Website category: university
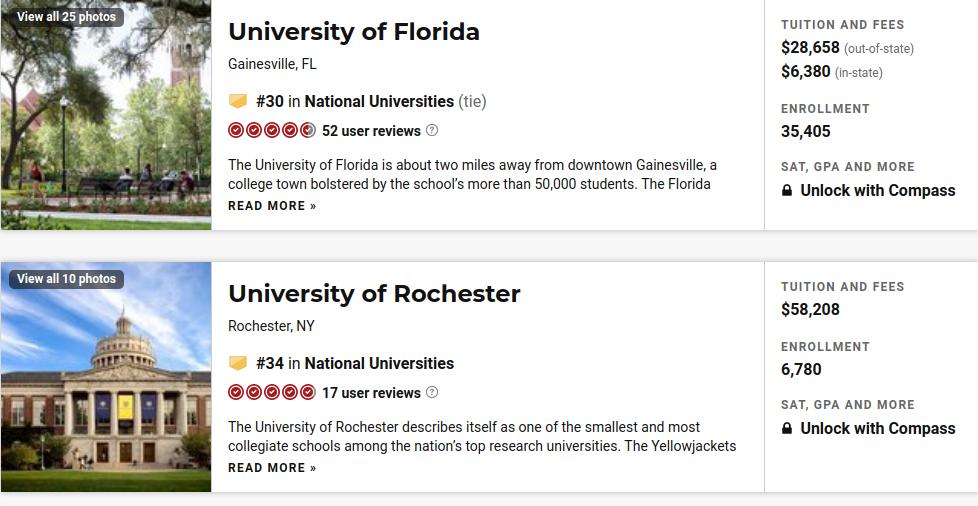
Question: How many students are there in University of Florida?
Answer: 35,405

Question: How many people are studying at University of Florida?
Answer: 35,405

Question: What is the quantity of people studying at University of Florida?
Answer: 35,405

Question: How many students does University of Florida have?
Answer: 35,405

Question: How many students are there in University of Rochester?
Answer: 6,780

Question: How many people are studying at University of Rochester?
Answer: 6,780

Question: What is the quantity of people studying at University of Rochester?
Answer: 6,780

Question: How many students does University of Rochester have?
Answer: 6,780

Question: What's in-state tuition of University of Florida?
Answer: $6,380

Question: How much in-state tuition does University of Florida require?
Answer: $6,380

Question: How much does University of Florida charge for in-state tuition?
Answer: $6,380

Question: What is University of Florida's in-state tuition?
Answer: $6,380

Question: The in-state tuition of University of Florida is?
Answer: $6,380

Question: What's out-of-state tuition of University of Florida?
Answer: $28,658

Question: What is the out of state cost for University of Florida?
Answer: $28,658

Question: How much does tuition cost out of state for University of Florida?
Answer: $28,658

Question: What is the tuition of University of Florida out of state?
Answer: $28,658

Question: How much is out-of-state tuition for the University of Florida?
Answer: $28,658

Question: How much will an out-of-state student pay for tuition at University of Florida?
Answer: $28,658

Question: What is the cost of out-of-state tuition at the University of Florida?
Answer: $28,658

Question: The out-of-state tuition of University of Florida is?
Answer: $28,658

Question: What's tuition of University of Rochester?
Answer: $58,208

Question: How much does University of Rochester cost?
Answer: $58,208

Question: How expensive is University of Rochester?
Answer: $58,208

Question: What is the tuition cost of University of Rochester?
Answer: $58,208

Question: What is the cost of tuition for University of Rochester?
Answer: $58,208

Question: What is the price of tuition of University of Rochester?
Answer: $58,208

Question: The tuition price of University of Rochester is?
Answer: $58,208

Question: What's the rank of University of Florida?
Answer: #30

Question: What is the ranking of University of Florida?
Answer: #30

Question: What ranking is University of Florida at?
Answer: #30

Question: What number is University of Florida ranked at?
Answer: #30

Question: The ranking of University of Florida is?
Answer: #30

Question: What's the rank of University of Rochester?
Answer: #34

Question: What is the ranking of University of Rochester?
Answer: #34

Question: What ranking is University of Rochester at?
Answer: #34

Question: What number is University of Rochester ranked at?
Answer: #34

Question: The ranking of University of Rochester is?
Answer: #34

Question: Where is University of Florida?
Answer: Gainesville, FL

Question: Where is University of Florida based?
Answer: Gainesville, FL

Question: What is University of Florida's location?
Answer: Gainesville, FL

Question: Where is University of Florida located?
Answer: Gainesville, FL

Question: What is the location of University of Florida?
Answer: Gainesville, FL

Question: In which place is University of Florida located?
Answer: Gainesville, FL

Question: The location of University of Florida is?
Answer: Gainesville, FL

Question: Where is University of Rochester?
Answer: Rochester, NY

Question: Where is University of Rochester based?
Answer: Rochester, NY

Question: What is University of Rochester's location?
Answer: Rochester, NY

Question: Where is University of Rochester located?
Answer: Rochester, NY

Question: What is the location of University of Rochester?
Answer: Rochester, NY

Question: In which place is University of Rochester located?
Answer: Rochester, NY

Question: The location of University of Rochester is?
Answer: Rochester, NY

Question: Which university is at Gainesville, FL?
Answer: University of Florida

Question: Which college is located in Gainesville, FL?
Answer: University of Florida

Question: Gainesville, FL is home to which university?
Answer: University of Florida

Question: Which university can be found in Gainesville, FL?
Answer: University of Florida

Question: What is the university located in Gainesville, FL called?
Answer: University of Florida

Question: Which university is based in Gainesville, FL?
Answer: University of Florida

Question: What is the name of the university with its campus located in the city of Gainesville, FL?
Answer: University of Florida

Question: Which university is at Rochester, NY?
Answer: University of Rochester

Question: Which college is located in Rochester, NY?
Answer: University of Rochester

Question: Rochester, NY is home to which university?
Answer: University of Rochester

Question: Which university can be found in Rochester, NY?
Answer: University of Rochester

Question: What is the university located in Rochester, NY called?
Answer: University of Rochester